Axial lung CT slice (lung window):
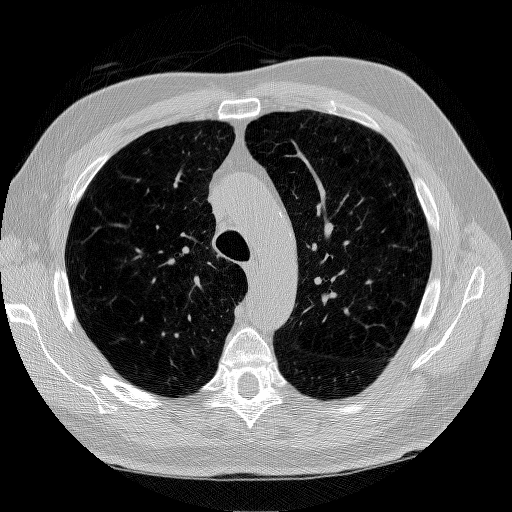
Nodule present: no